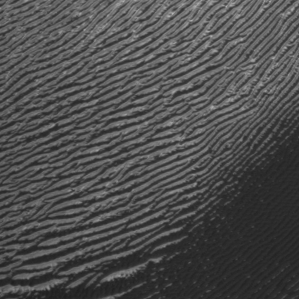
Label: frost